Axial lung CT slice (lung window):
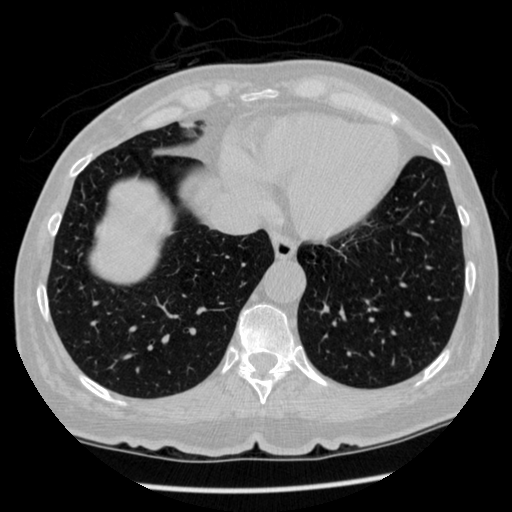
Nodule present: no